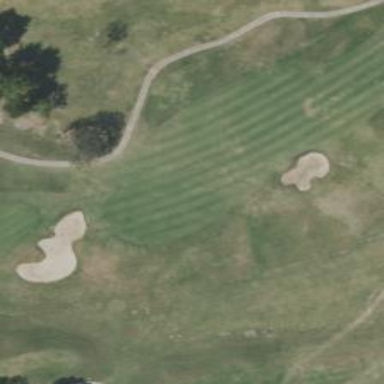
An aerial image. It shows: Golf hole.